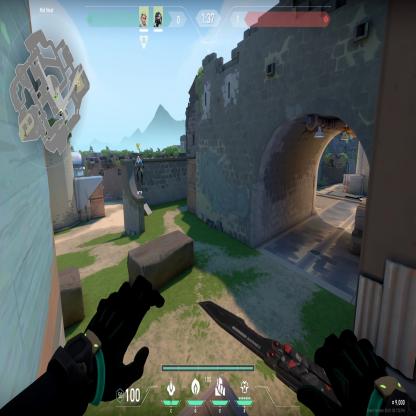
Label: teammate